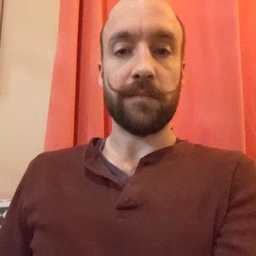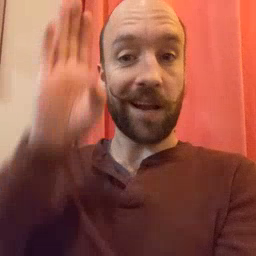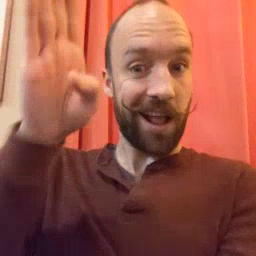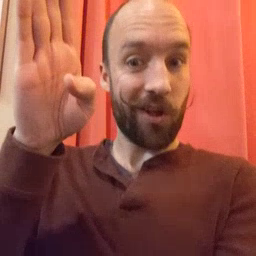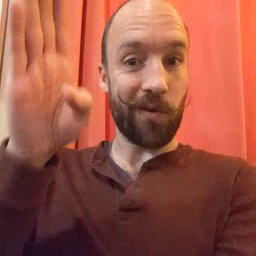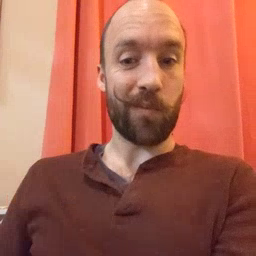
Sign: hello